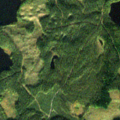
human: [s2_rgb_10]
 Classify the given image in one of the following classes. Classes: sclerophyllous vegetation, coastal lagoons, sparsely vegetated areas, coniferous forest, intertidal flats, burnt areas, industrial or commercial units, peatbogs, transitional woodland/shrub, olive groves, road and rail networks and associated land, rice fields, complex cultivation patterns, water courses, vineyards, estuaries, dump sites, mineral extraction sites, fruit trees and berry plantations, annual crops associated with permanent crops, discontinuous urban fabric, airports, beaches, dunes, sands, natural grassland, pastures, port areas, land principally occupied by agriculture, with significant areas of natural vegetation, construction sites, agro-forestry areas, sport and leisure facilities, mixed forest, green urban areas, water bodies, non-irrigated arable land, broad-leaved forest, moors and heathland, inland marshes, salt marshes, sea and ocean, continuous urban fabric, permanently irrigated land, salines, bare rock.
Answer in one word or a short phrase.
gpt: coniferous forest, water bodies